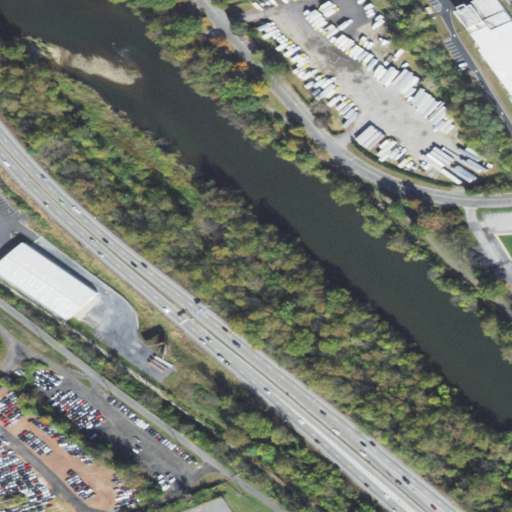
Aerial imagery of island in Pennsylvania named Independence Island (historical) containing low intensity development, medium intensity development, open development, high intensity development, open water, woody wetlands, and herbaceous wetlands